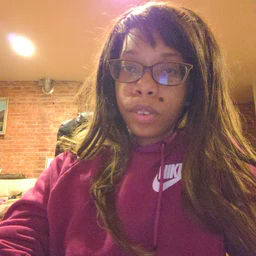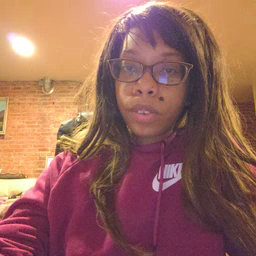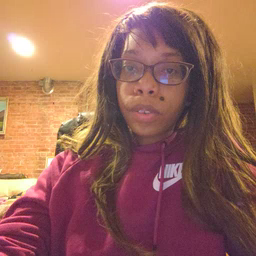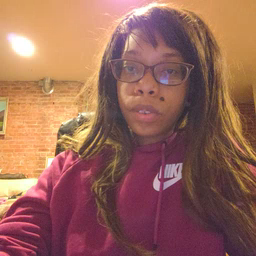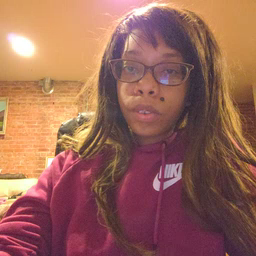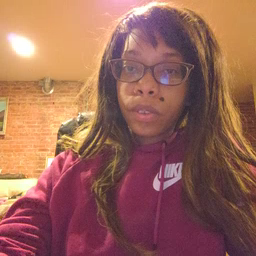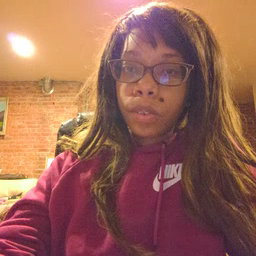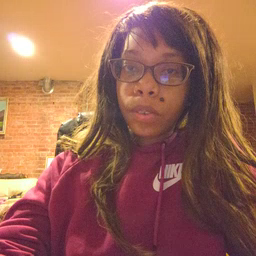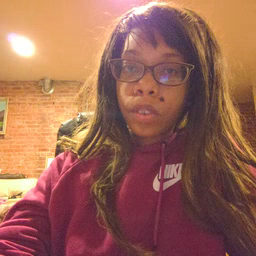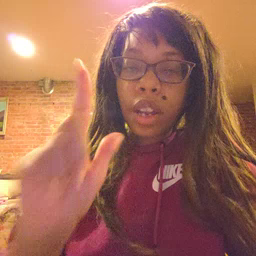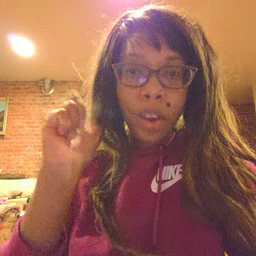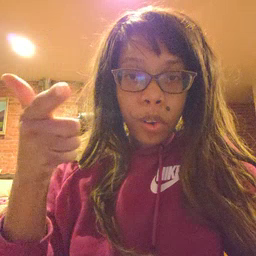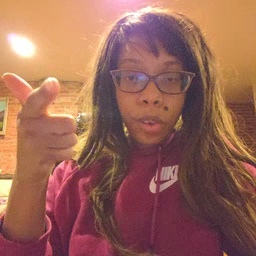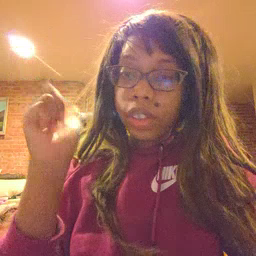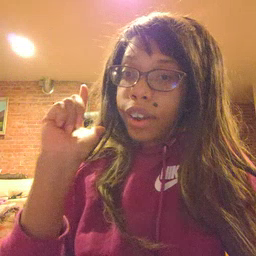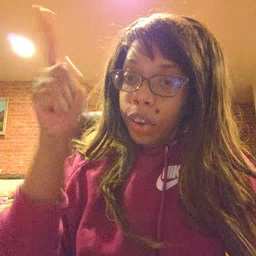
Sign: later